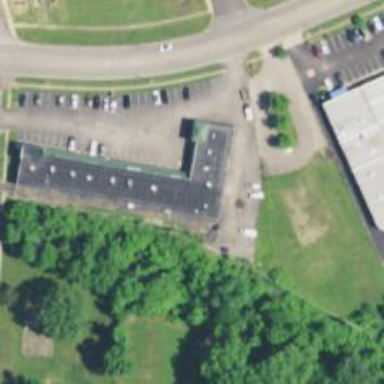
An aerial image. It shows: Healthcare center.